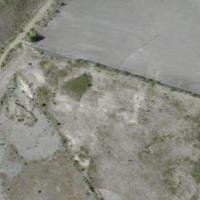
EUNIS habitat code: 56
Species observed at this site:
Chamaenerion dodonaei